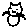
Label: cat